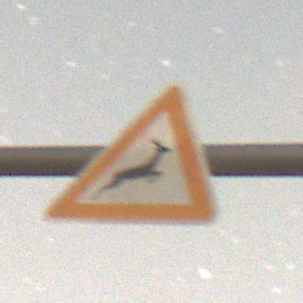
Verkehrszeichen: WildwechselLinks
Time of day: Night
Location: Outdoor (Nature)
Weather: Clear
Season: NotSpecified
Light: Natural